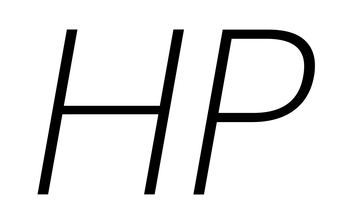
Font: Poppins-ExtraLightItalic